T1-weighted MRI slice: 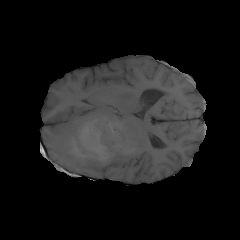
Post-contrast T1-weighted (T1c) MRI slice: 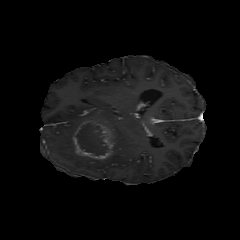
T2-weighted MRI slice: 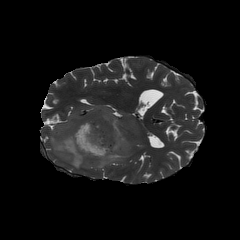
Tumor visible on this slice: yes